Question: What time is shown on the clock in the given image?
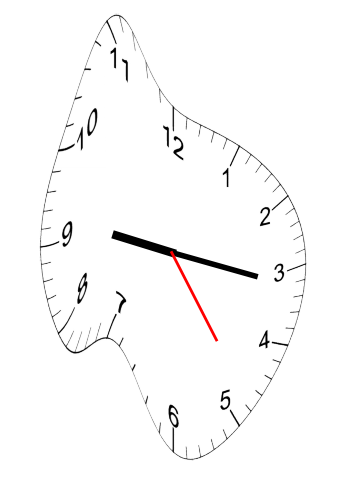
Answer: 09:16:24